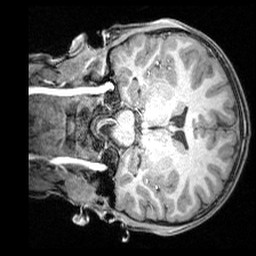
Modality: T1w
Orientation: coronal
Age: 9
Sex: male
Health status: ill
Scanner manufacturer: siemens
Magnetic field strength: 3 T
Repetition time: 1.6 s
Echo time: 0.00179 s